Interaction volume radius: 5 \u00c5
Interaction volume height: 20 \u00c5
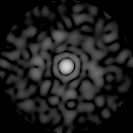
Disorder parameter: 0.8162